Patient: sex M, age 54
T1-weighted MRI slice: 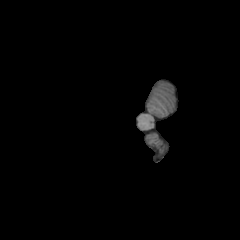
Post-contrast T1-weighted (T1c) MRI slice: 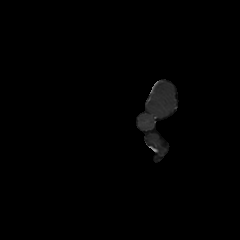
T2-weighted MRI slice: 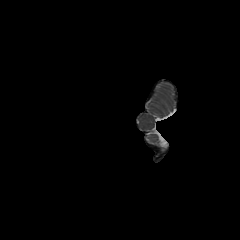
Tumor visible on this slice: no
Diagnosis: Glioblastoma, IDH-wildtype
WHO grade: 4